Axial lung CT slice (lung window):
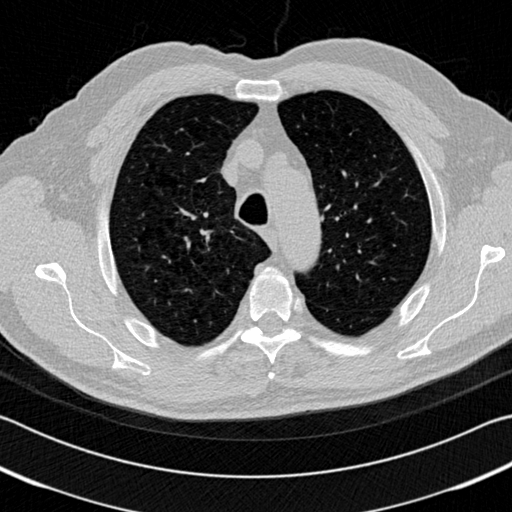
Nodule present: no